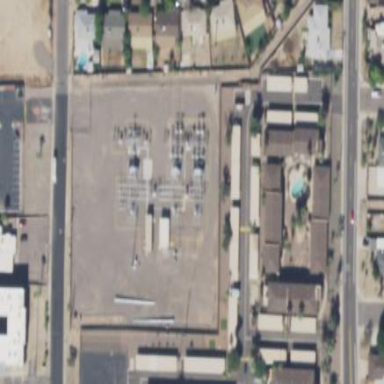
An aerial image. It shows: Outdoor distribution-level power substation enclosed by fence.